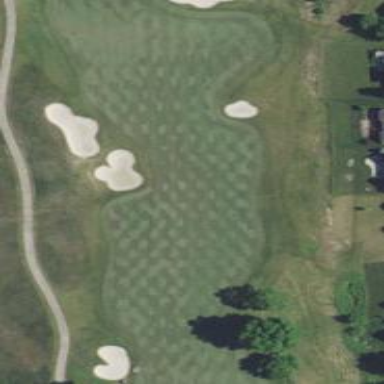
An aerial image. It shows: Grassy area designated as golf fairway.